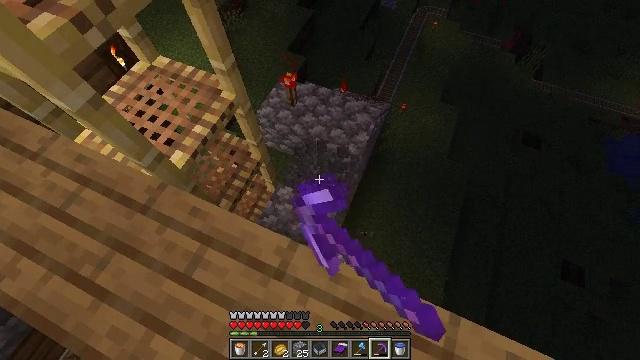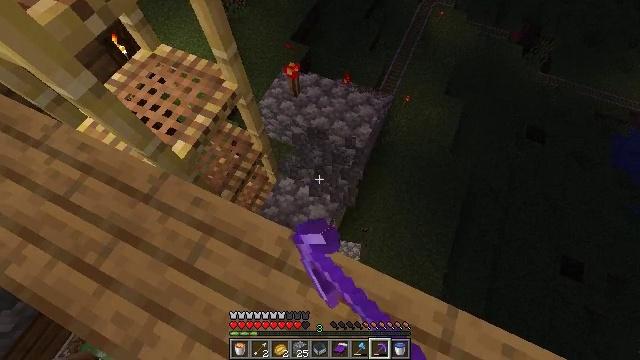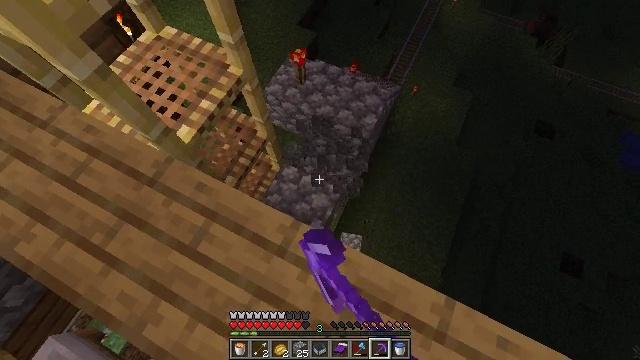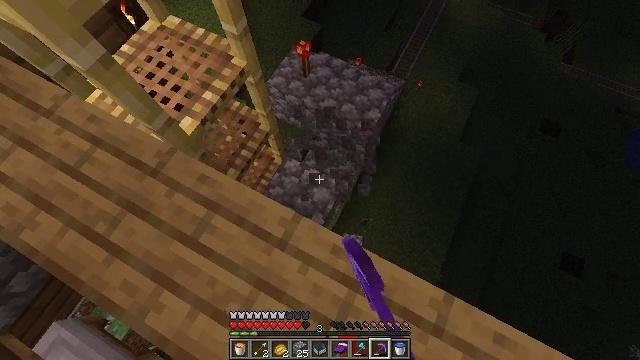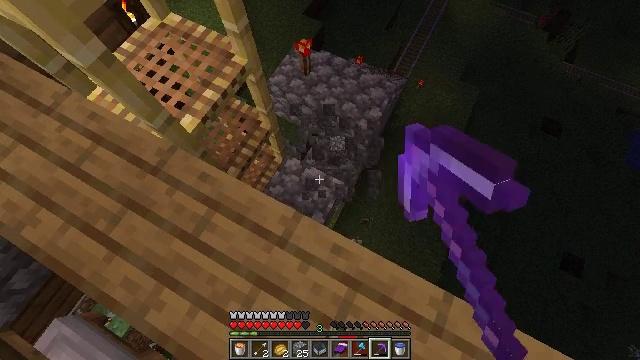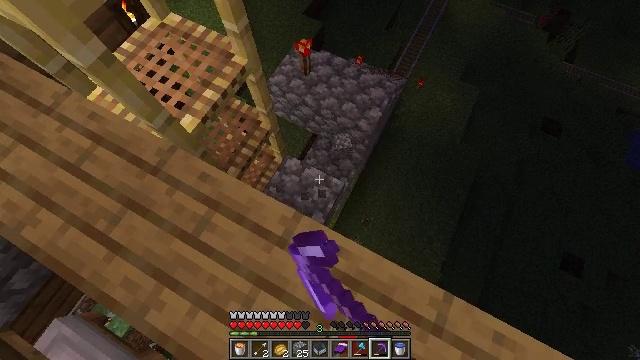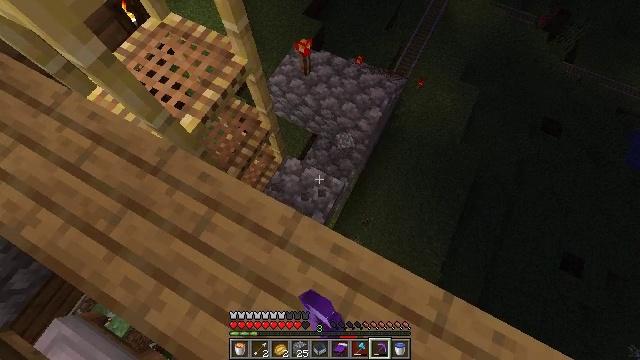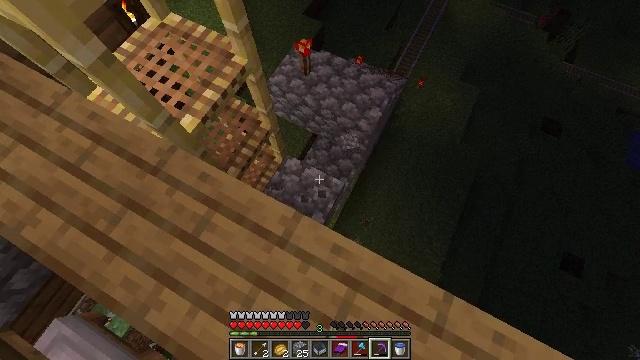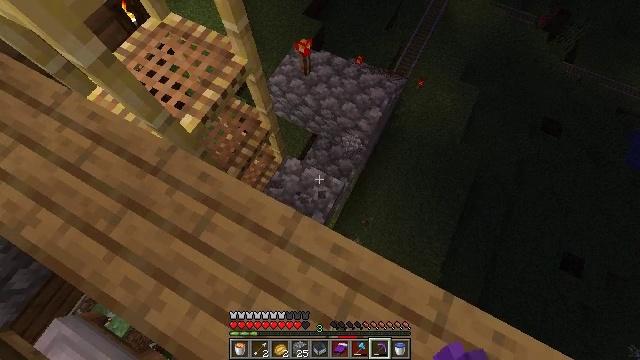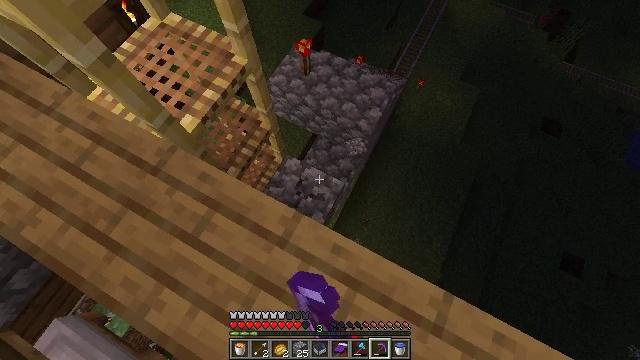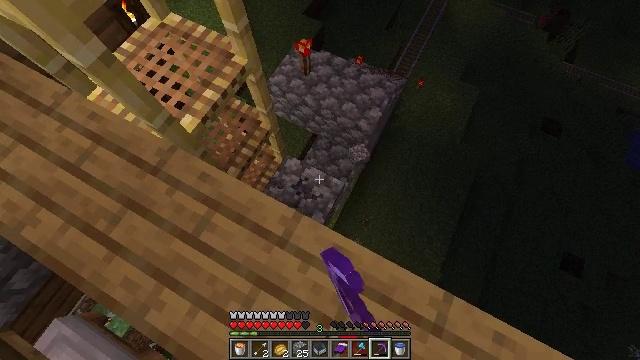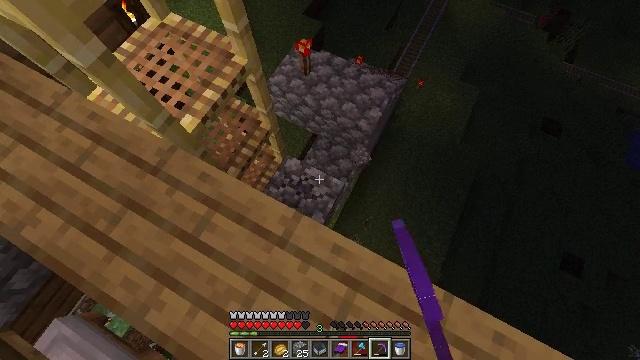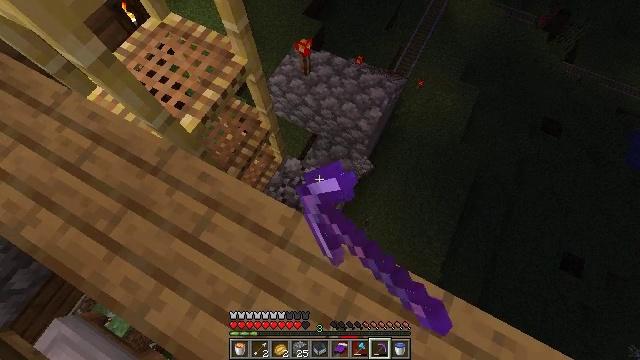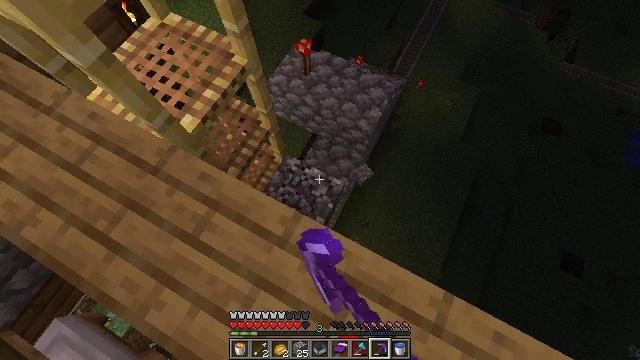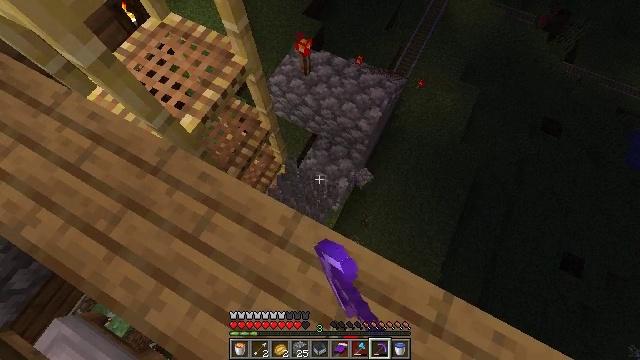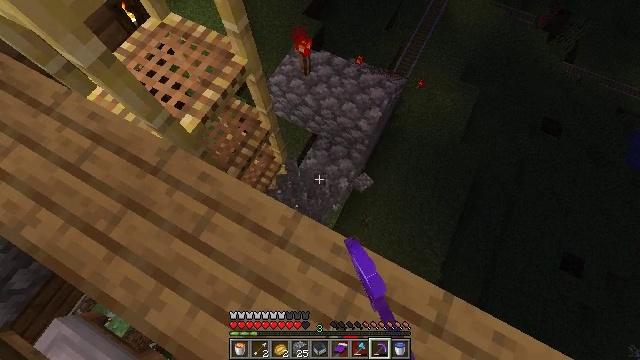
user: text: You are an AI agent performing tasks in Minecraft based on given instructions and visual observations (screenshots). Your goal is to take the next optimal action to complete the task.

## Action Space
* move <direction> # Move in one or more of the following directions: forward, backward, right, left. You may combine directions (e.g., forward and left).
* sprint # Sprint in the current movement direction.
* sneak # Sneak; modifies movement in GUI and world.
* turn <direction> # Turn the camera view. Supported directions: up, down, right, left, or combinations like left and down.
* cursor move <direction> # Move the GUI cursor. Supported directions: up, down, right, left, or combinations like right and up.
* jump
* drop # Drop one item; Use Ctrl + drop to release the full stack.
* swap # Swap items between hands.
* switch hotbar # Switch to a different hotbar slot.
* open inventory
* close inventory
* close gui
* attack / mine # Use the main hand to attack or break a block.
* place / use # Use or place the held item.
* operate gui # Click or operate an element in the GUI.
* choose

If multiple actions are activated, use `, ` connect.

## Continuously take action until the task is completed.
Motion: motion action
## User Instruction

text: Collect cobblestone blocks for construction.
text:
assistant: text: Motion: turn down, attack / mine
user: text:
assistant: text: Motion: turn left and down, attack / mine
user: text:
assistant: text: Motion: turn left and down, attack / mine
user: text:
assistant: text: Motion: attack / mine
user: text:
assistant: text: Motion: attack / mine
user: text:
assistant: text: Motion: attack / mine
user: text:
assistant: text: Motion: attack / mine
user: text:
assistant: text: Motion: attack / mine
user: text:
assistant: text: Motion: attack / mine
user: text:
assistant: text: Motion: attack / mine
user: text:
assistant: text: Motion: attack / mine
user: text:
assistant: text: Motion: attack / mine
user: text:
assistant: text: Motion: attack / mine
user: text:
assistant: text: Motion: attack / mine
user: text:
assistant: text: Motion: attack / mine
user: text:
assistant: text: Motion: attack / mine
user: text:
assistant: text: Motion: attack / mine
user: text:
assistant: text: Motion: attack / mine
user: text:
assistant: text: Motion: turn right and up, attack / mine
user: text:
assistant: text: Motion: turn right and up, attack / mine
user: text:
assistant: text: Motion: turn right and up, attack / mine
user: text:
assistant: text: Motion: turn right and up, attack / mine
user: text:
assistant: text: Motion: turn right and up, attack / mine
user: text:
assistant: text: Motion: attack / mine
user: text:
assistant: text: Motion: attack / mine
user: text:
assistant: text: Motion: attack / mine
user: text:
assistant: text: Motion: attack / mine
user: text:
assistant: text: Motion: attack / mine
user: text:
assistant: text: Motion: attack / mine
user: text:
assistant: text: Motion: attack / mine